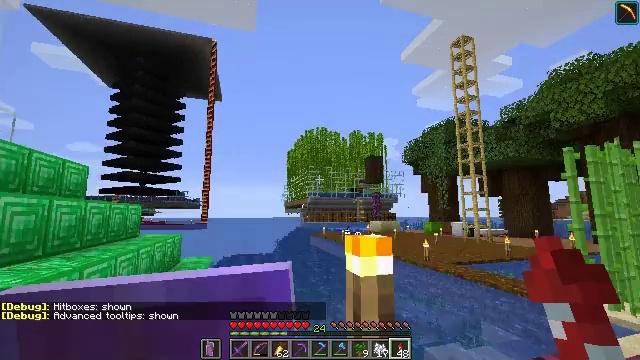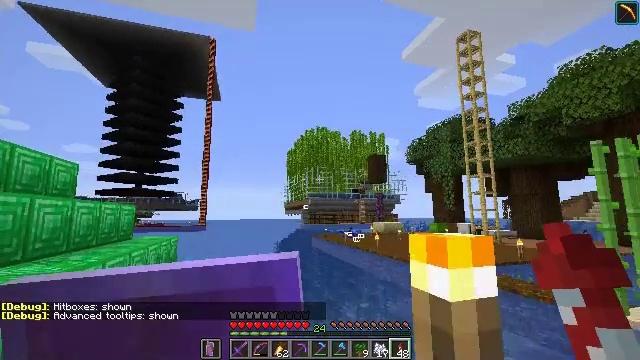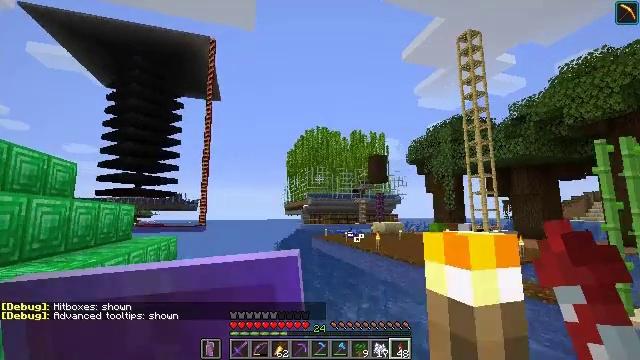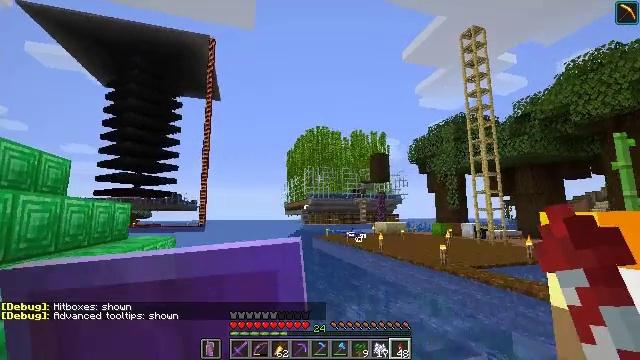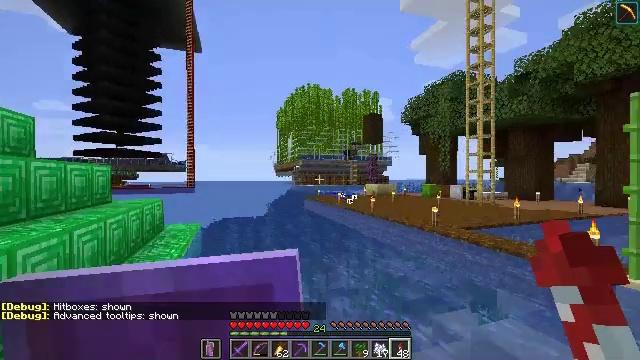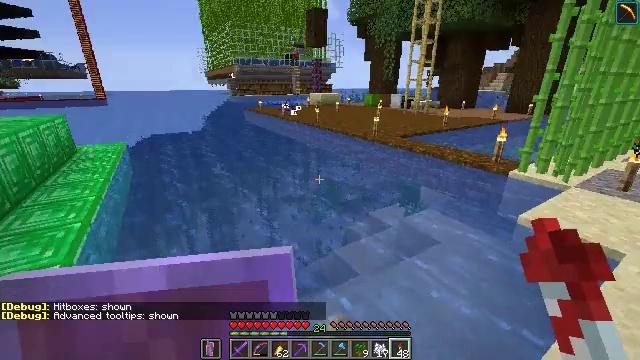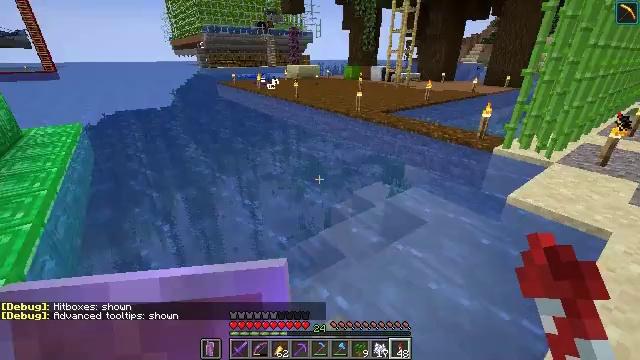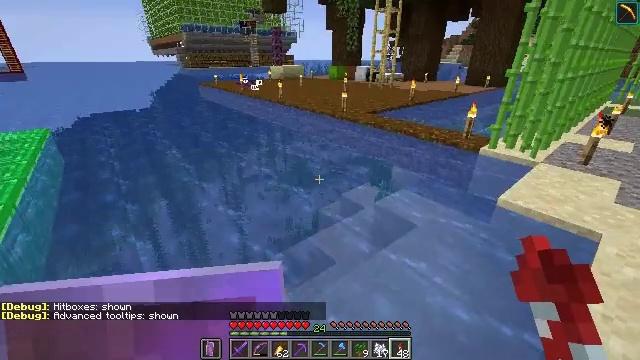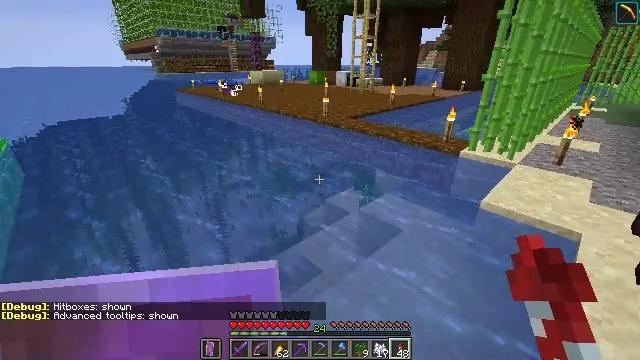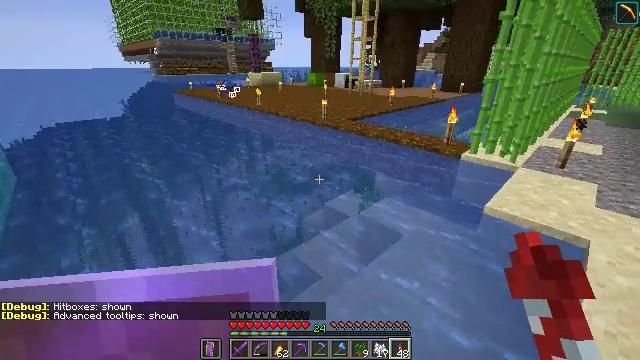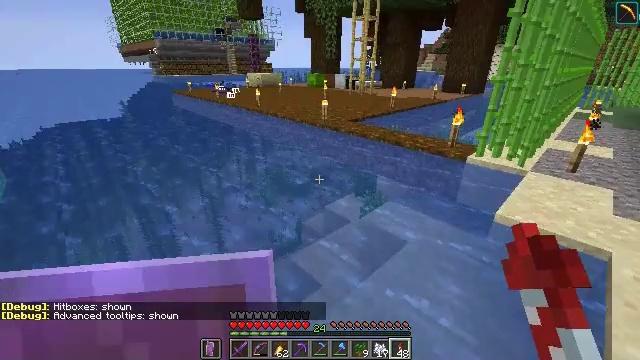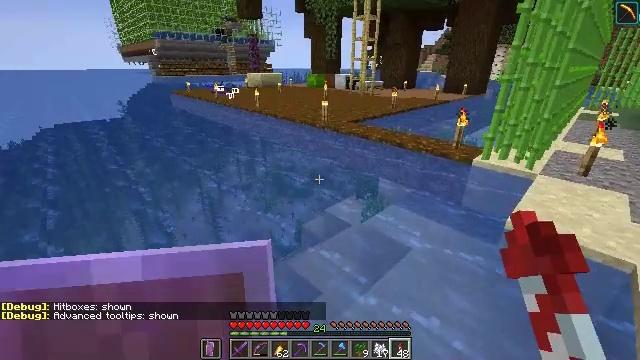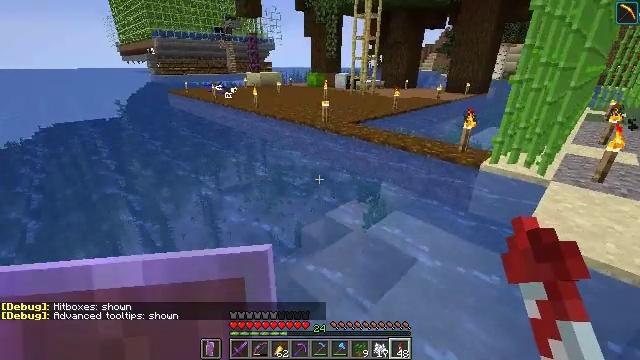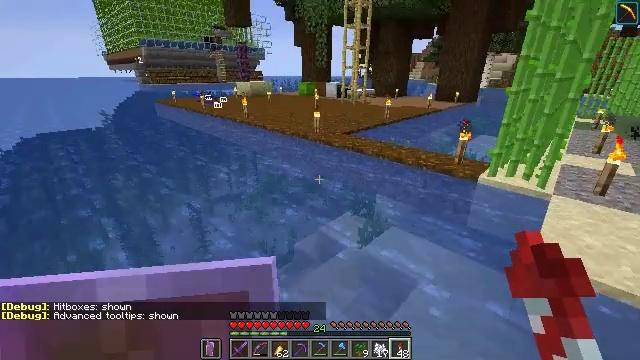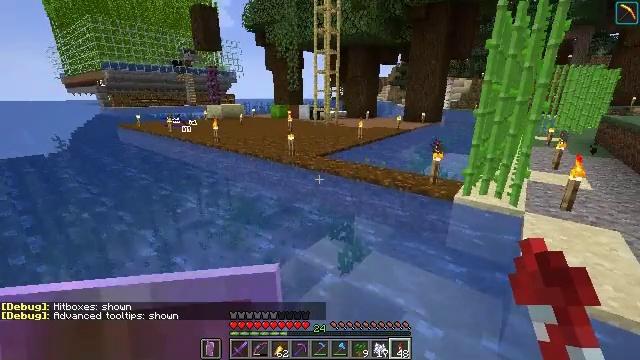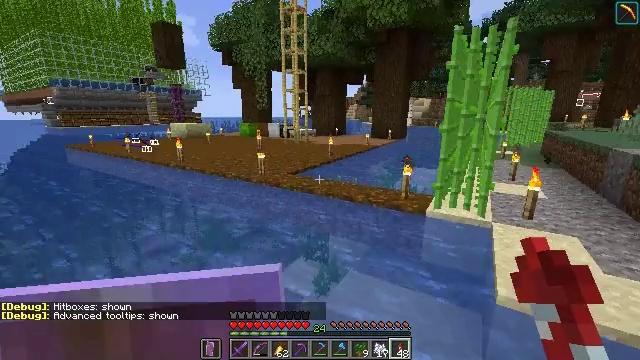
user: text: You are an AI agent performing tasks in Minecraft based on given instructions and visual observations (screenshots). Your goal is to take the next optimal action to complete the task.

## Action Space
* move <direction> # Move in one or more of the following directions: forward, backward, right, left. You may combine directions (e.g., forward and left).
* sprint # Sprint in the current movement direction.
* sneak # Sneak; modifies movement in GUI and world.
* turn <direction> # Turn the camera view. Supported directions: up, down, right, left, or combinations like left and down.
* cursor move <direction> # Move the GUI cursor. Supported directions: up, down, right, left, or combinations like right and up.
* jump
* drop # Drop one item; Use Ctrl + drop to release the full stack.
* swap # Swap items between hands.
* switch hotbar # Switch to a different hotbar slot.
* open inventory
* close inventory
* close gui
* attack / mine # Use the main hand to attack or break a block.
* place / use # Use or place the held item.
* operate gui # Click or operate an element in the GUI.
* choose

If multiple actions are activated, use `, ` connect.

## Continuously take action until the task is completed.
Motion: motion action
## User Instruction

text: Gather dark oak log for crafting.
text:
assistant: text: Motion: move forward
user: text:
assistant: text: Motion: move forward
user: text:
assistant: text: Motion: move forward
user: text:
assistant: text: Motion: move forward, turn right and down
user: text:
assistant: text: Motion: move forward, turn right and down
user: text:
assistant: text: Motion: move forward, turn right and down
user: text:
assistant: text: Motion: move forward, turn right
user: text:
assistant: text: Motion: move forward, turn right
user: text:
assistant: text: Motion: move forward
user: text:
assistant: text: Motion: move forward
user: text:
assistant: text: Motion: move forward
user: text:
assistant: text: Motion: move forward
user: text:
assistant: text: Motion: move forward, turn right and up
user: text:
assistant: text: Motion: move forward, turn right and up
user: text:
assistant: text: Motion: move forward, turn right and up
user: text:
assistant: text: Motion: move forward, turn right
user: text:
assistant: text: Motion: move forward
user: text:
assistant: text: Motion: move forward
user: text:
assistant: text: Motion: move forward
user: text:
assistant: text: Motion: move forward
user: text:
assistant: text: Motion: move forward
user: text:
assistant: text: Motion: move forward
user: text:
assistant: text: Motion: move forward, sprint
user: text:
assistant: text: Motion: move forward, sprint
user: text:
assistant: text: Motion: move forward, sprint
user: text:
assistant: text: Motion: move forward, sprint
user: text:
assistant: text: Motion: move forward, sprint, turn left and up, jump
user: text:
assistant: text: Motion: move forward, sprint, turn left and up, jump
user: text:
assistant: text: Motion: move forward, sprint, turn left and up, jump
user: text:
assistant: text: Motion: move forward, sprint, jump